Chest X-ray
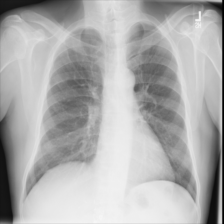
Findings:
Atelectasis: positive
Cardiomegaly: negative
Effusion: negative
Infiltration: negative
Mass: negative
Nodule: negative
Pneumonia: negative
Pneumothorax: negative
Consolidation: negative
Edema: negative
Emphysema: negative
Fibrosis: negative
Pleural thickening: negative
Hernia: negative